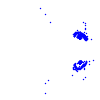
Particle: electron